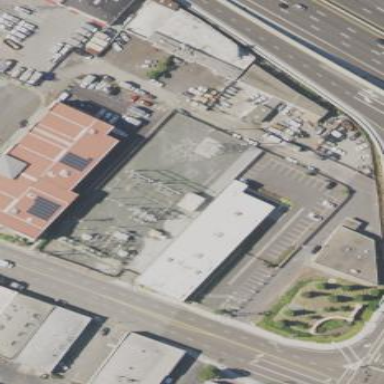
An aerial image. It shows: Industrial building with flat roof.